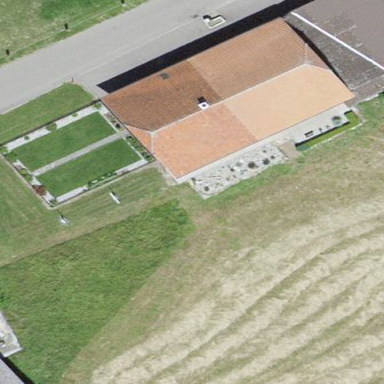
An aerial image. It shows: Farm building.